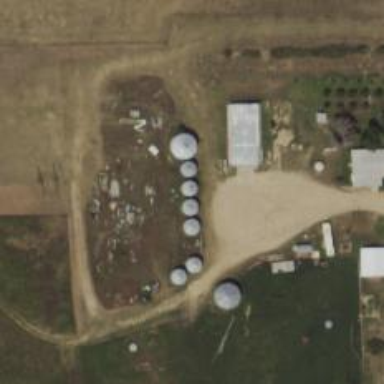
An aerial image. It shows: Silo.